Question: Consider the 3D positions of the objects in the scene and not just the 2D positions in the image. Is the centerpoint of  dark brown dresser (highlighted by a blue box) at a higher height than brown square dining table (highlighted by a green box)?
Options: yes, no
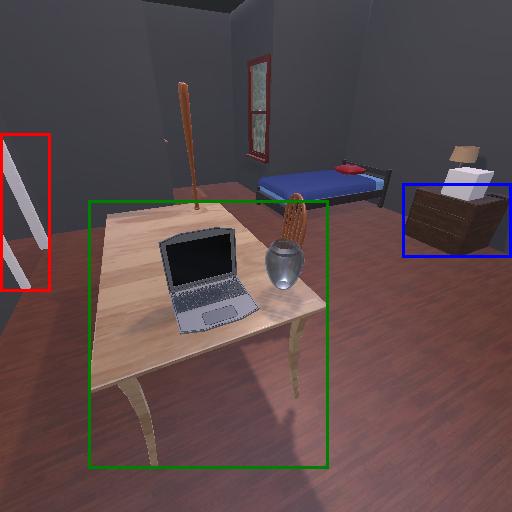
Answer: yes